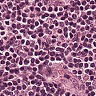
Metastatic tissue present: no